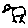
Label: bird